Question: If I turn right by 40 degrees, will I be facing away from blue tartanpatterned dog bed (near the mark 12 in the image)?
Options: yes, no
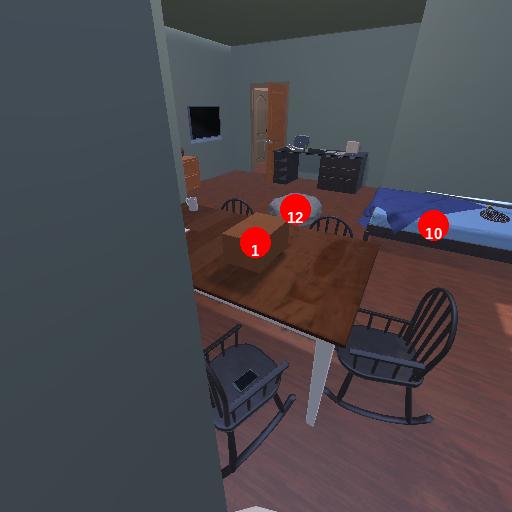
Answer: yes